Question: I would like to have the 'div' with a text as shown in the image.
I have managed to make it this like.But i am sure that it is not the right way to do this.
Html
'''
<div id = "bar">
<div class = "text">COMPETENCY</div>
'''
Css
'''
#bar{
height:200px;
width:40px;
background:dodgerblue;
color:black;
position:relative;
}
.text{
color:white;
-webkit-transform:rotate(270deg);
width:100%;
position:absolute;
top:100px;
}
'''
I have achieved what is there in this image using this code.But i need a better way to do this.Can some one help me with this.
Image:
<URL>
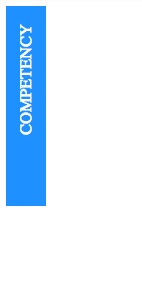
Answer: If you want to simplify the markup and use only one element, you can do this :
<URL>
'''
<div id = "bar">COMPETENCY</div>
'''
'''
#bar{
width:180px;
height:40px;
line-height:40px;
text-align:right;
padding-right:20px;
background:dodgerblue;
color:black;
position:relative;
color:white;
-webkit-transform-origin : 100% 0;
-ms-transform-origin : 100% 0;
transform-origin : 100% 0;
-webkit-transform:rotate(-90deg) translateY(-200px);
-ms-transform:rotate(-90deg) translateY(-200px);
transform:rotate(-90deg) translateY(-200px);
}
'''